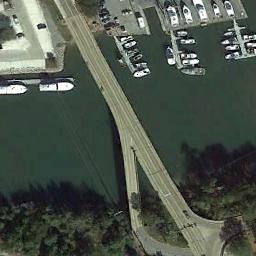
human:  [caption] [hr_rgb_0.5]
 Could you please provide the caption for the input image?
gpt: There is a bridge with many boats over the river .

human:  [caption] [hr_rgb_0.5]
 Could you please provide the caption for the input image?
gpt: A bridge built on a dark green river and some harbors on one side of the river, And some green plants on the other side of the river .

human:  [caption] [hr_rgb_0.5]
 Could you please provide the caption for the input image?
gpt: A bridge connects the land on both sides of the green river, And many boats stop on the bank .

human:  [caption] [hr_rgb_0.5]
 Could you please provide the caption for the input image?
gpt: There are two parallel bridges, And the color of the water is dark green .

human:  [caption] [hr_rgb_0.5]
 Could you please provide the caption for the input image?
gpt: Many boats are under the bridge .